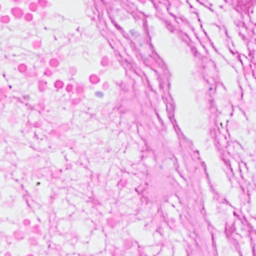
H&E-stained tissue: Breast